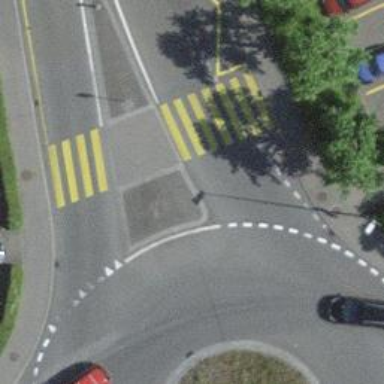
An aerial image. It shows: Kerb serving as barrier.